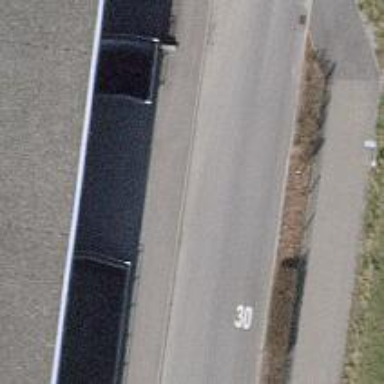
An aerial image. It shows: Zebra crossing on the road.